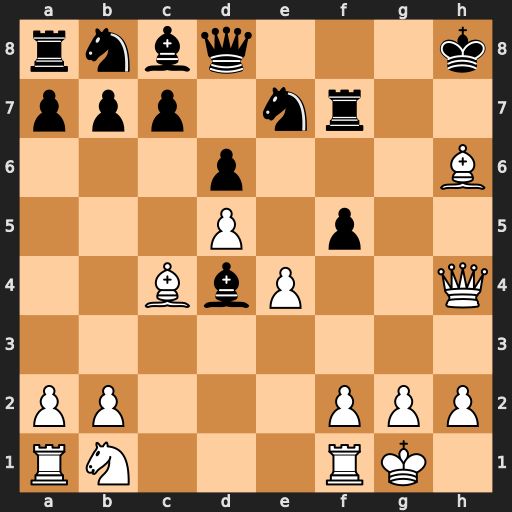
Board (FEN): rnbq3k/ppp1nr2/3p3B/3P1p2/2BbP2Q/8/PP3PPP/RN3RK1
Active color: w
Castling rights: -
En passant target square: -
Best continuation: Be3+ Kg8 Bxd4